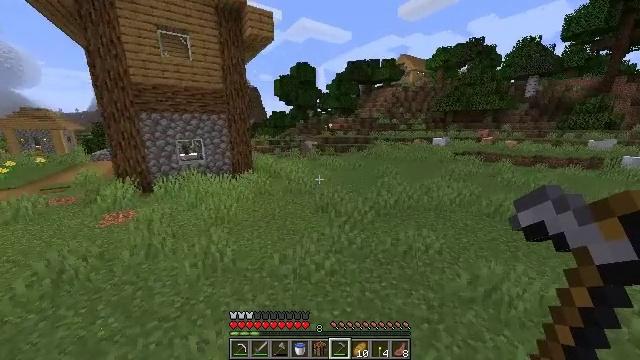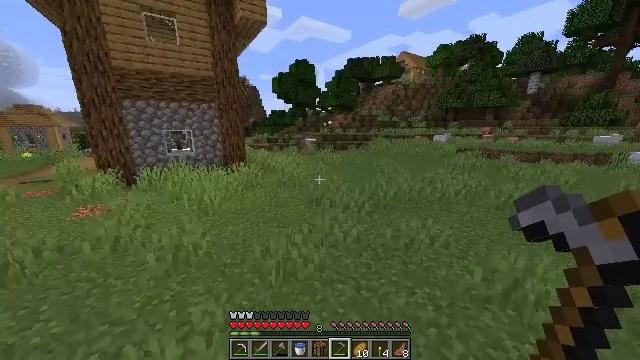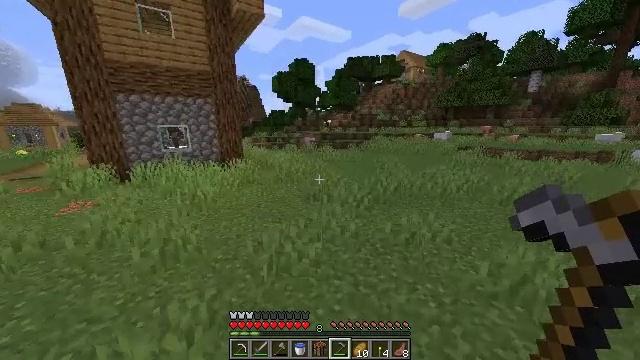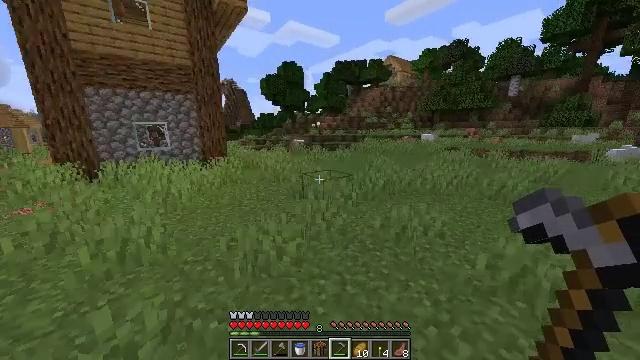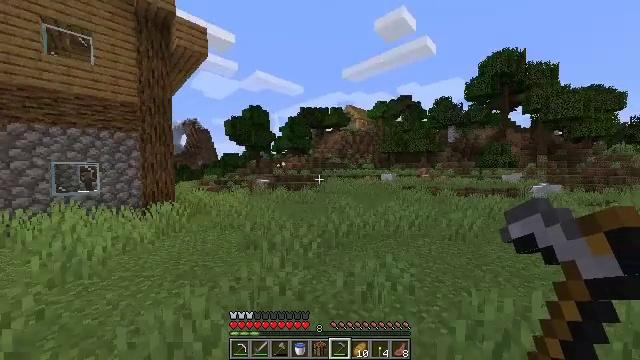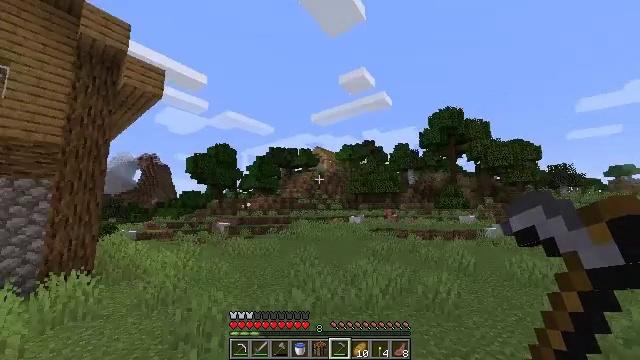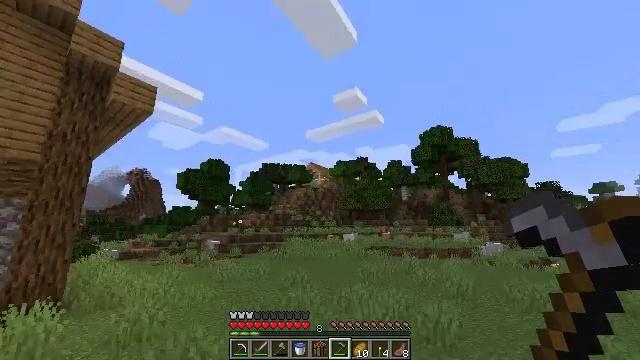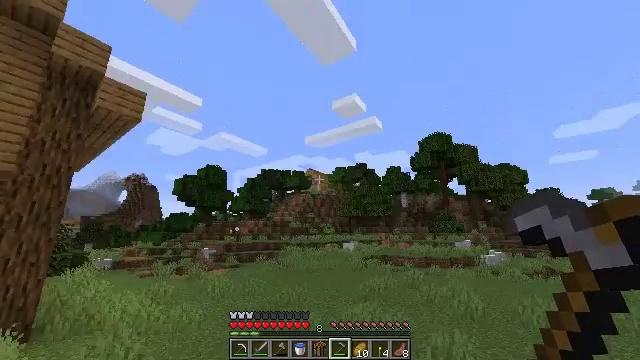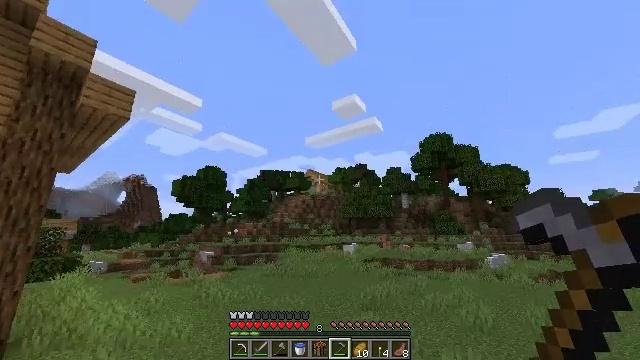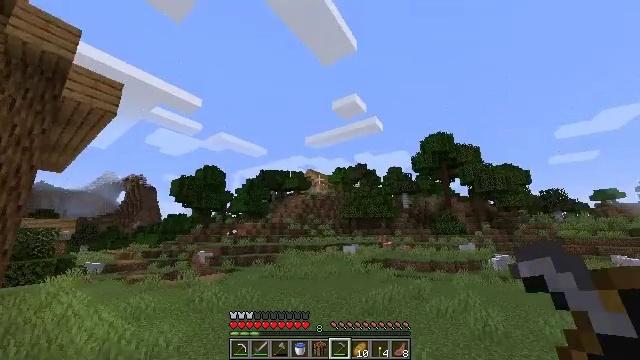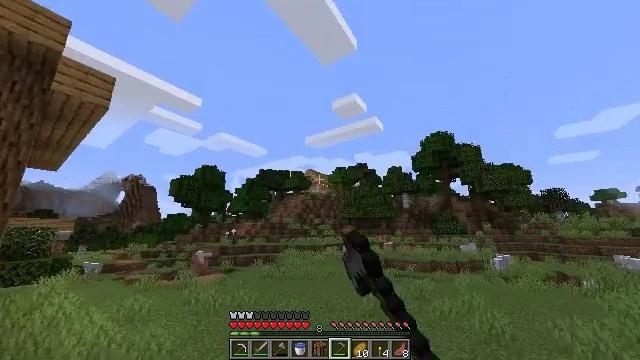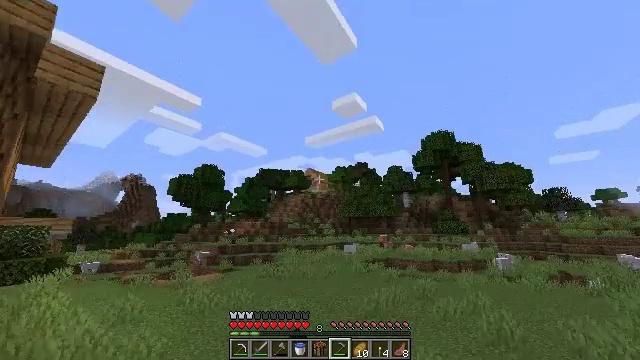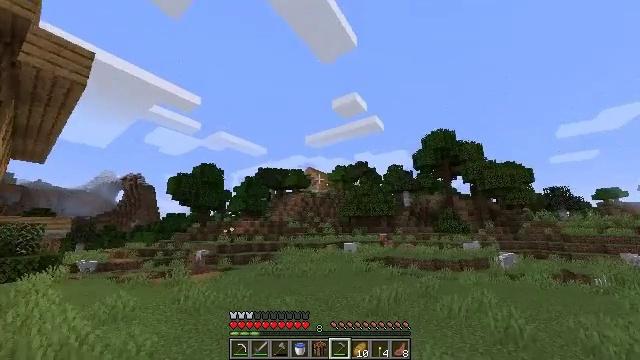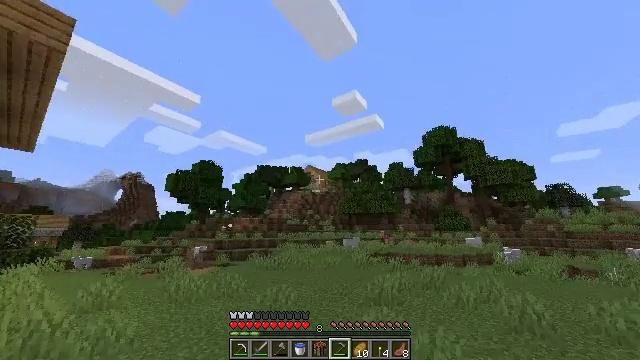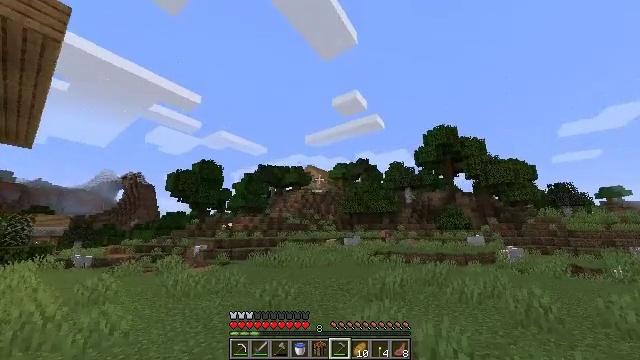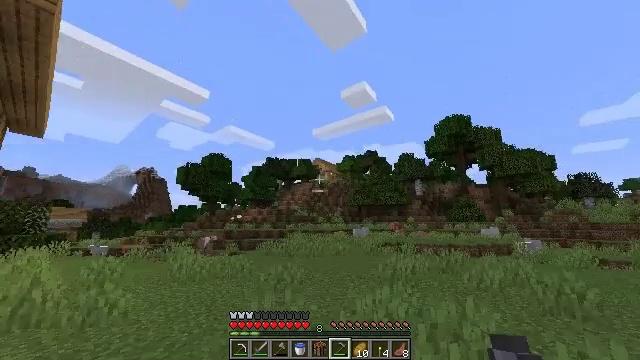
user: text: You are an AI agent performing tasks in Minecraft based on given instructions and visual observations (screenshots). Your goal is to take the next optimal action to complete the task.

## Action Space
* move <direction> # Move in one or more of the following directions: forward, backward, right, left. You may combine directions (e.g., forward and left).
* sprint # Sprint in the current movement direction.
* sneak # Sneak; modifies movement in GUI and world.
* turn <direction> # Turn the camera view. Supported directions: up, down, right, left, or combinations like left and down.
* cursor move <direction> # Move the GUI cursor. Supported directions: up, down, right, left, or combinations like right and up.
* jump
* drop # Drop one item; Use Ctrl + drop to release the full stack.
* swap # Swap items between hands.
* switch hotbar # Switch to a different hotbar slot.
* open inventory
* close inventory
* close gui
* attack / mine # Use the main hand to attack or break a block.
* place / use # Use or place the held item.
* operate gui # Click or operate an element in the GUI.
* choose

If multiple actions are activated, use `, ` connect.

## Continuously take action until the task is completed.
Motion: motion action
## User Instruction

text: Use a crafting table to craft wheat.
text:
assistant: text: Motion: move forward and move right, sprint, jump
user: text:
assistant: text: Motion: move forward and move right, sprint, jump
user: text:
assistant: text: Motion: move forward and move right, sprint, turn right and up, jump
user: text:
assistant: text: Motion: move forward and move right, sprint, turn right and up, jump
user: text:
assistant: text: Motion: move forward, sprint, turn right and up, jump
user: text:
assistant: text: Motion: move forward, sprint, turn right and up, jump
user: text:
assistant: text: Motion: move forward, sprint, turn up, jump
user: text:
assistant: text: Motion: move forward, sprint, jump
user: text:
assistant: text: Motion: move forward, sprint, attack / mine, jump
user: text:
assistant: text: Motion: move forward, sprint, attack / mine, jump
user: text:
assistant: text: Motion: move forward, sprint, attack / mine, jump
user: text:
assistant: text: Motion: move forward, sprint, jump
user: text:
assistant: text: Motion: move forward, sprint, jump
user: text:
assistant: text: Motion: move forward, sprint, jump
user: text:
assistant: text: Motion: move forward, sprint, turn left and down, jump
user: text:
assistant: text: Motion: move forward, sprint, turn left and down, jump
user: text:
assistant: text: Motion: move forward and move right, sprint, turn left and down, jump
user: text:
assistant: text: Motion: move forward and move right, sprint, turn left and down, jump
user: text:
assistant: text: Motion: move forward and move right, sprint, jump
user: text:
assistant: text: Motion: move forward and move right, sprint, jump
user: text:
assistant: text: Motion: move forward and move right, sprint, jump
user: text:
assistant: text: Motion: move forward and move right, sprint, turn left, jump
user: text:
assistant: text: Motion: move forward and move right, sprint, turn left, jump
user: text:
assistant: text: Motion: move forward and move right, sprint, turn left, jump
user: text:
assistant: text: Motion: move forward and move right, sprint, jump
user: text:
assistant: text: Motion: move forward, sprint, jump
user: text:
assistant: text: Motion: move forward, sprint, jump
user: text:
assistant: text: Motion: move forward, sprint, jump
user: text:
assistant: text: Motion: move forward, sprint, jump
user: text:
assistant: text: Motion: move forward, sprint, turn left, jump